Chest X-ray. View position: AP
Patient age: 49
Patient sex: F
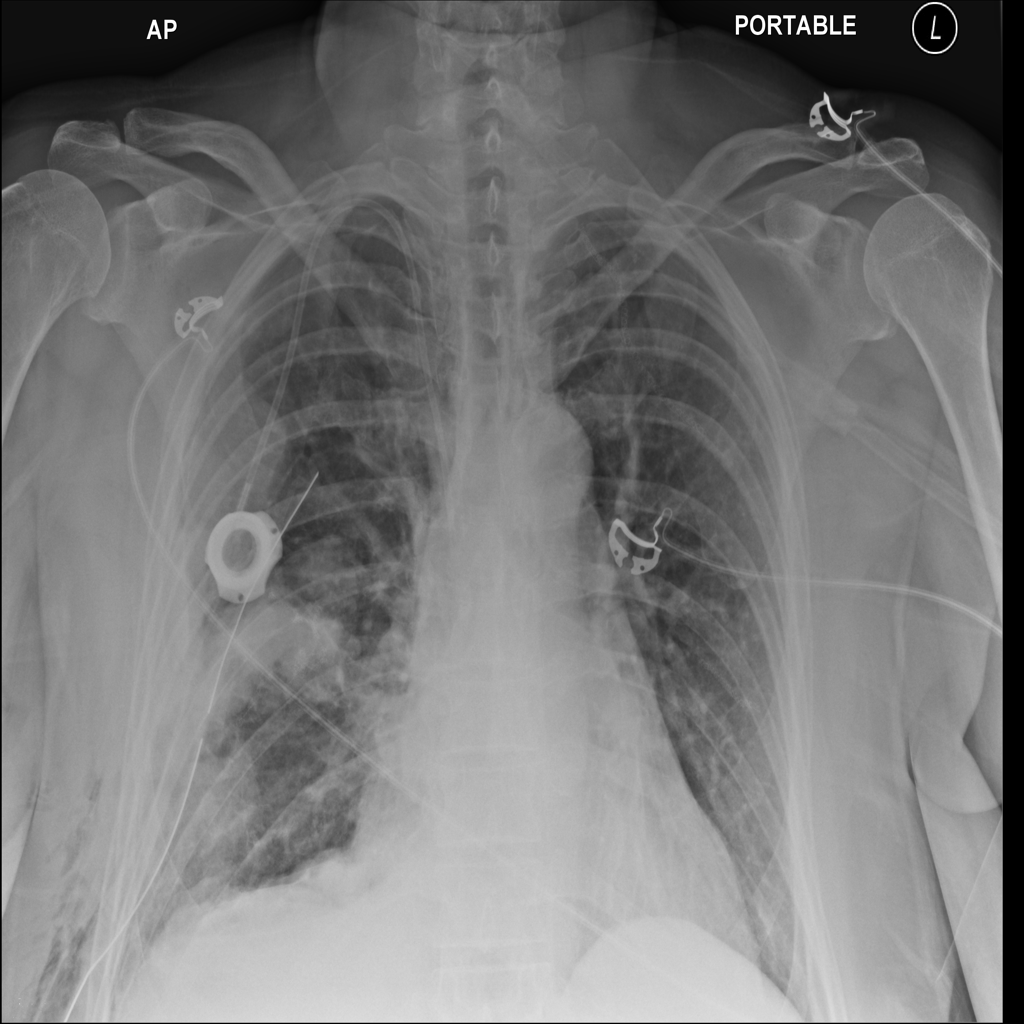
Finding: Pneumothorax